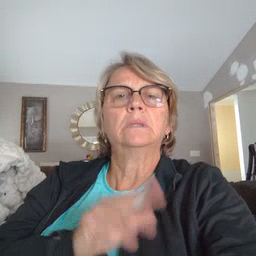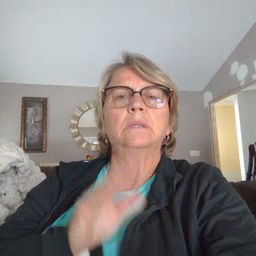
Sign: goose